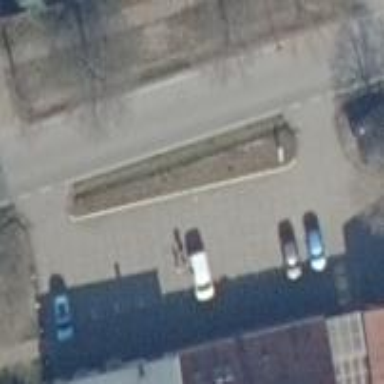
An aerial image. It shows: Parking area.